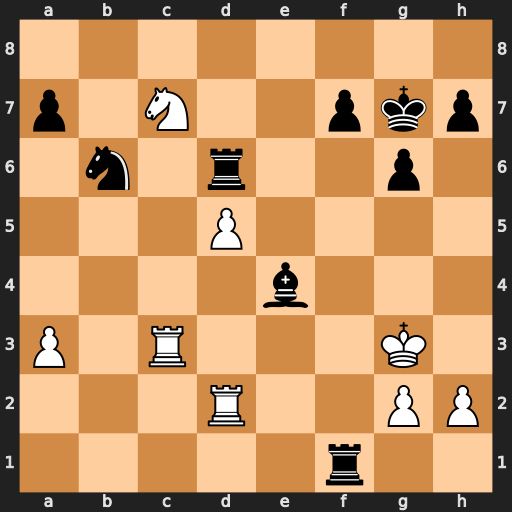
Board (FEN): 8/p1N2pkp/1n1r2p1/3P4/4b3/P1R3K1/3R2PP/5r2
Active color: w
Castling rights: -
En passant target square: -
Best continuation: Ne8+ Kg8 Nxd6